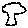
Label: tree